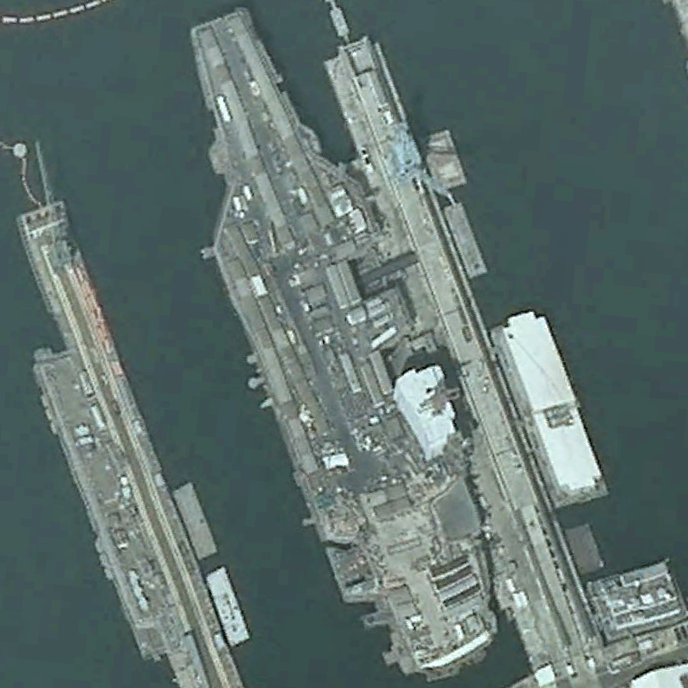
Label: aircraft_carrier